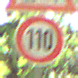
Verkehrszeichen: Geschwindigkeit110
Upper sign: SchleuderOderRutschgefahr
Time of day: Midday
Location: Outdoor (Nature)
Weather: Clear
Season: NotSpecified
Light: Natural